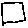
Label: square